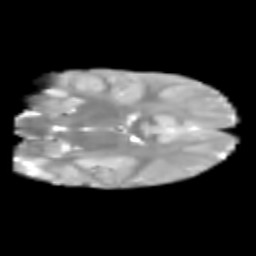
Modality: T2w
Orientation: coronal
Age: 6
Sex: male
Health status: healthy